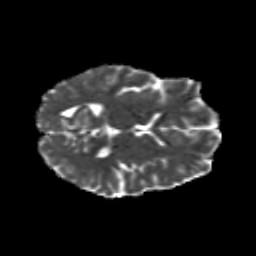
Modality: MD
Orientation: axial
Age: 24
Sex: female
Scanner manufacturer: siemens
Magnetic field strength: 3 T
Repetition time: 8.8 s
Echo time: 0.085 s